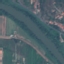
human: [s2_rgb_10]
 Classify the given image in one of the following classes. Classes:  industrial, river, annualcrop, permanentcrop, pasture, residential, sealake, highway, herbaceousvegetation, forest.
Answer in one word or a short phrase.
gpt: River